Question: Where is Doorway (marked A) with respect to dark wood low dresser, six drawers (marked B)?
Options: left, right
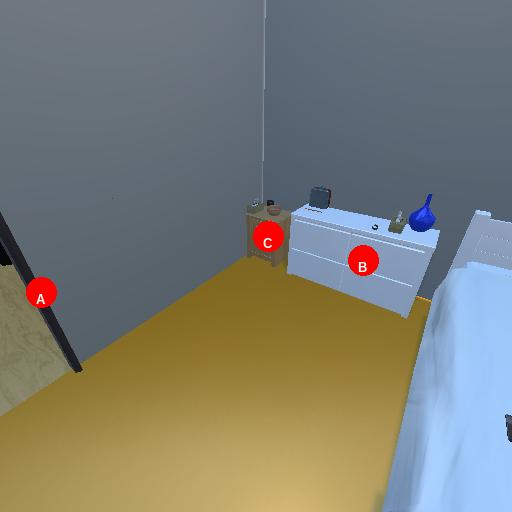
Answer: left